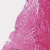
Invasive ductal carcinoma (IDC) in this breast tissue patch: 0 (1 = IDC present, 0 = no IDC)